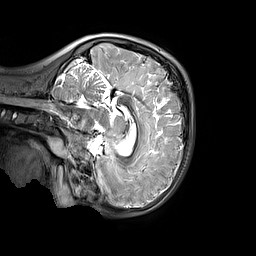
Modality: T2w
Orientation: sagittal
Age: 10
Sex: male
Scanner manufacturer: siemens
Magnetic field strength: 3 T
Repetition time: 3.2 s
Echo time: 0.408 s